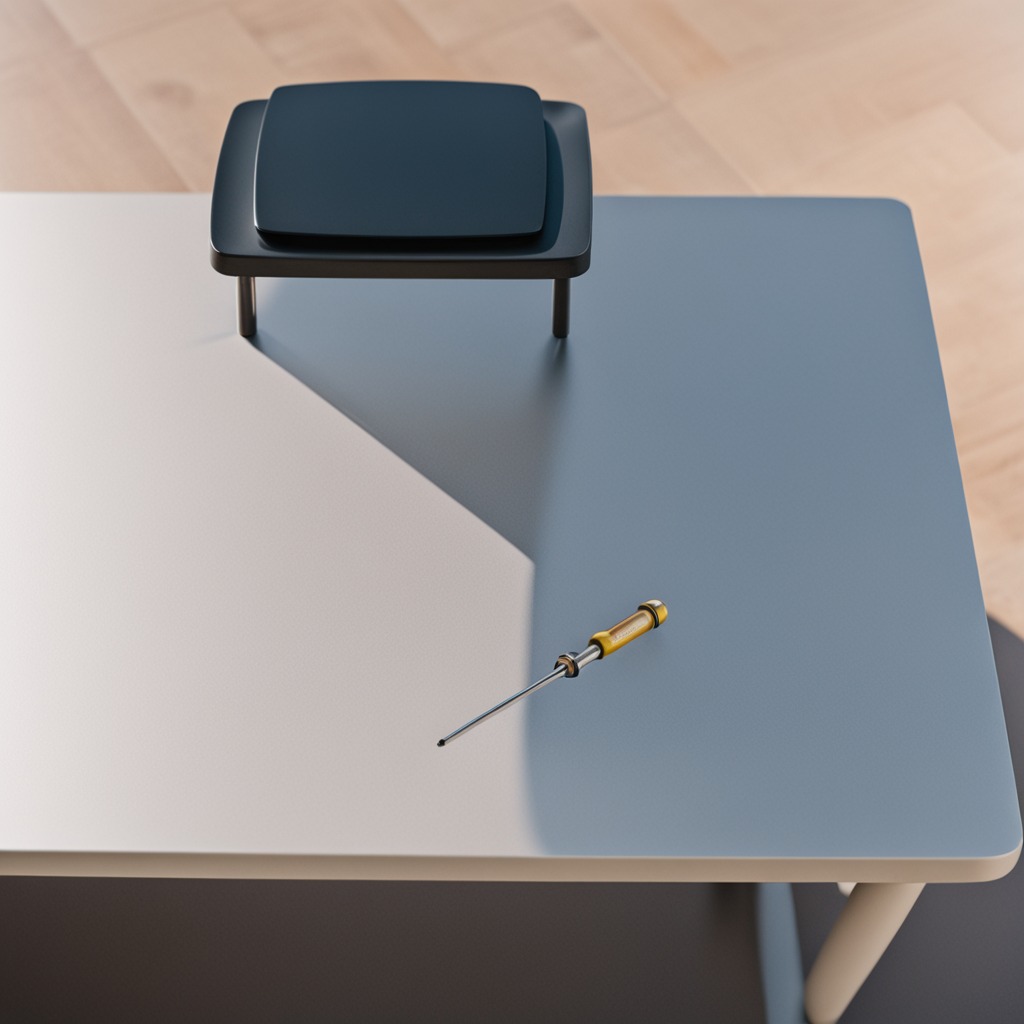
A screwdriver lies on the table.